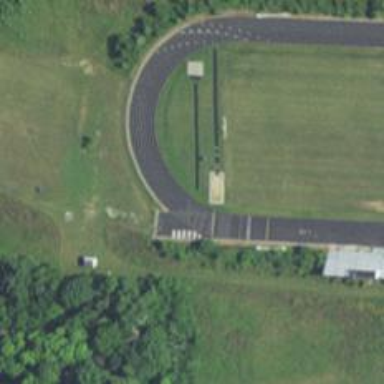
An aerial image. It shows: Athletics track located in leisure land area.